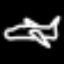
Label: airplane